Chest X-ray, PA view. Patient: 49 years old, sex M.
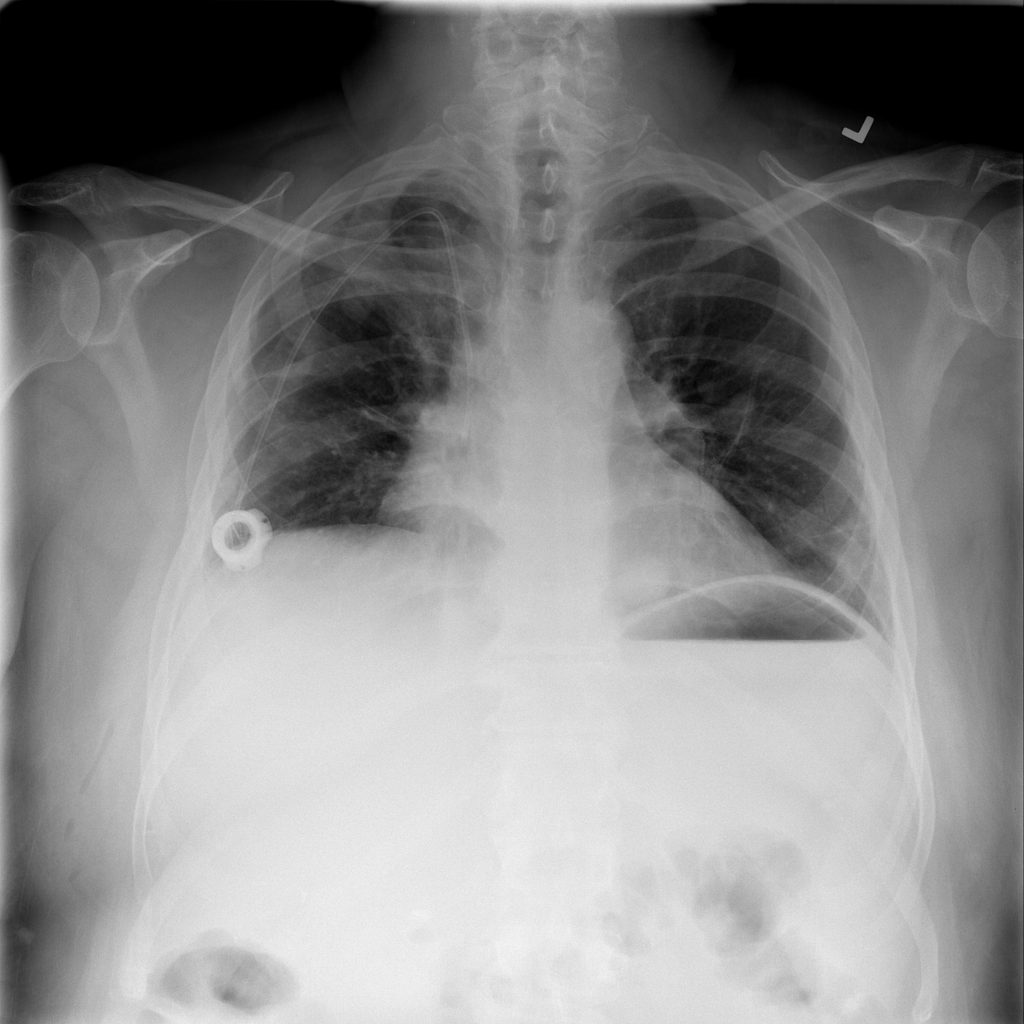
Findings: Mass